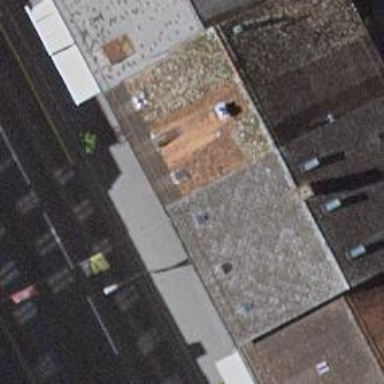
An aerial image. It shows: Clothing store.